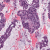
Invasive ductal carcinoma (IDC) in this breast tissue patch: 1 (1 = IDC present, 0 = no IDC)